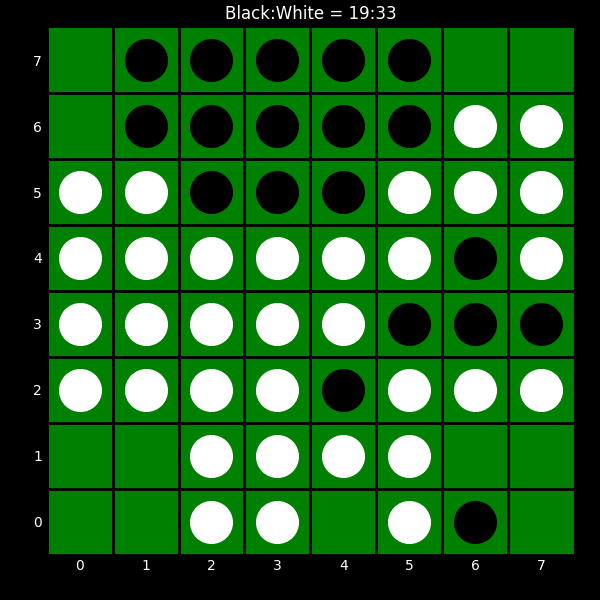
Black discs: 19
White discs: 33